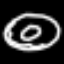
Label: donut